Question: I've deployed a new instance of Nagios on a fresh install of CentOS 7 via the EPEL repository. So the Nagios Core version is 3.5.1.
After installing nagios and nagios-plugins-all (via yum), I've created a number of hosts and service definitions, have tested my configuration with 'nagios -v /etc/nagios/nagios.cfg', and have Nagios up and running!
Unfortunately, my host checks are failing (although my service checks are working perfectly fine).
Within the Nagios Web GUI / Dashboard, if I drill down into a Host page with the "Host State Information", I see this being reported for "Status Information" (IP address removed):
> Status Information: /usr/bin/ping -n -U -w 30 -c 5 CRITICAL - Could not interpret output from ping command

So in my troubleshooting, I drilled down into the Nagios Plugins directory (/usr/lib64/nagios/plugins), and ran a test with the check_ping plugin consistent with the way check-host-alive runs the command (see below for my check-host-alive command definition):
'''
./check_ping -H {my-ip-address} -w 3000.0,80% -c 5000.0,100% -p 5
'''
This check_ping command returns the following output:
> PING OK - Packet loss = 0%, RTA = 0.63
ms|rta=0.627000ms;<PHONE>;<PHONE>;0.000000 pl=0%;80;100;0
I haven't changed the definition of how check_ping works, and can confirm that I'm getting a "PING OK" whenever the command is run the same way that check-host-alive runs the command, so I cannot figure out what's going on!
Below are the command definitions for check-host-alive as well as check_ping.
'''
# 'check-host-alive' command definition
define command{
command_name check-host-alive
command_line $USER1$/check_ping -H $HOSTADDRESS$ -w 3000.0,80% -c 5000.0,100% -p 5
}
{snip}
# 'check_ping' command definition
define command{
command_name check_ping
command_line $USER1$/check_ping -H $HOSTADDRESS$ -w $ARG1$ -c $ARG2$ -p 5
}
'''
Any suggestions on how I can fix my check-host-alive command definition to work properly and evaluate the output of check_ping properly?
Below is the full define host {} template I'm using:
'''
define host {
host_name myers ; The name of this host template
alias Myers
address [redacted]
check_command check-host-alive
contact_groups admins
notifications_enabled 0 ; Host notifications are enabled
event_handler_enabled 1 ; Host event handler is enabled
flap_detection_enabled 1 ; Flap detection is enabled
failure_prediction_enabled 1 ; Failure prediction is enabled
process_perf_data 1 ; Process performance data
retain_status_information 1 ; Retain status information across program restarts
retain_nonstatus_information 1 ; Retain non-status information across program restarts
notification_period 24x7 ; Send host notifications at any time
register 1
max_check_attempts 2
}
'''
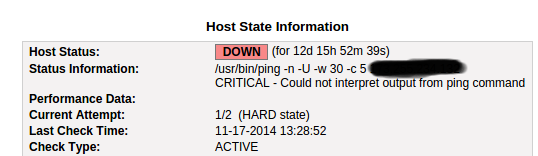
Answer: I was fairly certain that running 'chmod U+s /usr/bin/ping' would solve the issue, but I was (and still am) wary about chmod'ing system files. It seems to me that there has to be a safer way to do it.
However, in the end, that's what I did - and it works. I don't like it, from a security standpoint.